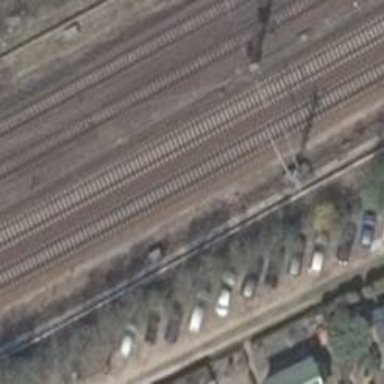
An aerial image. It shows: Railway track with contact line for electrification.